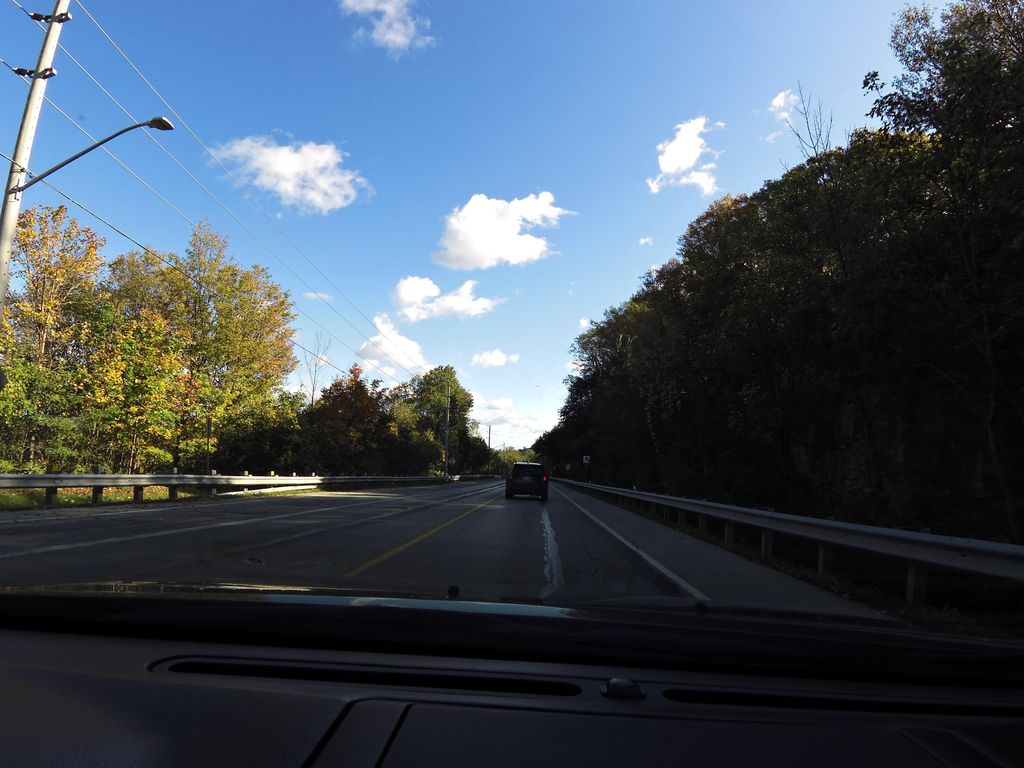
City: hamilton